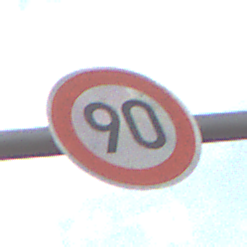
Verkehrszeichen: Geschwindigkeit90
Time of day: Midday
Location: Outdoor (Nature)
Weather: PartlyCloudy
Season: NotSpecified
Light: Natural